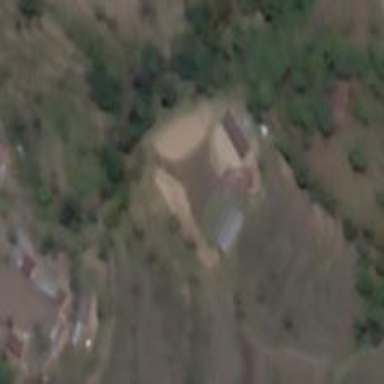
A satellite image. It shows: School.